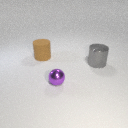
small purple metal sphere in front of large brown rubber cylinder